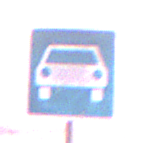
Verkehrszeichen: Kraftfahrstrasse
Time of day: SunriseSunset
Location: Outdoor (Urban)
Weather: PartlyCloudy
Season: NotSpecified
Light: Natural